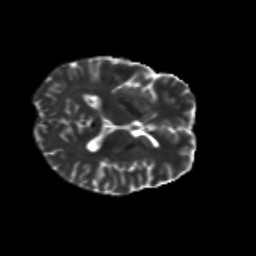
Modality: T2w
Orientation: axial
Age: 31
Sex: male
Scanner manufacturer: siemens
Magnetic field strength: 3 T
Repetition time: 8.6 s
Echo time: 0.095 s